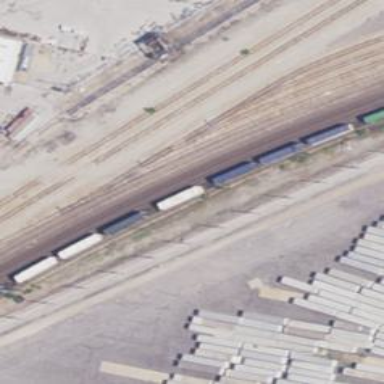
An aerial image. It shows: Railway siding for service.